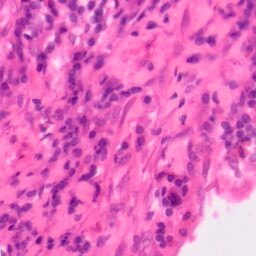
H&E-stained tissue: Colon